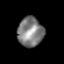
Tissue: prostate
Cell type: T cells
Senescence score: 0.2959
Nuclear area (px): 743
Mean DAPI intensity: 126.105